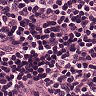
Metastatic tissue present: no